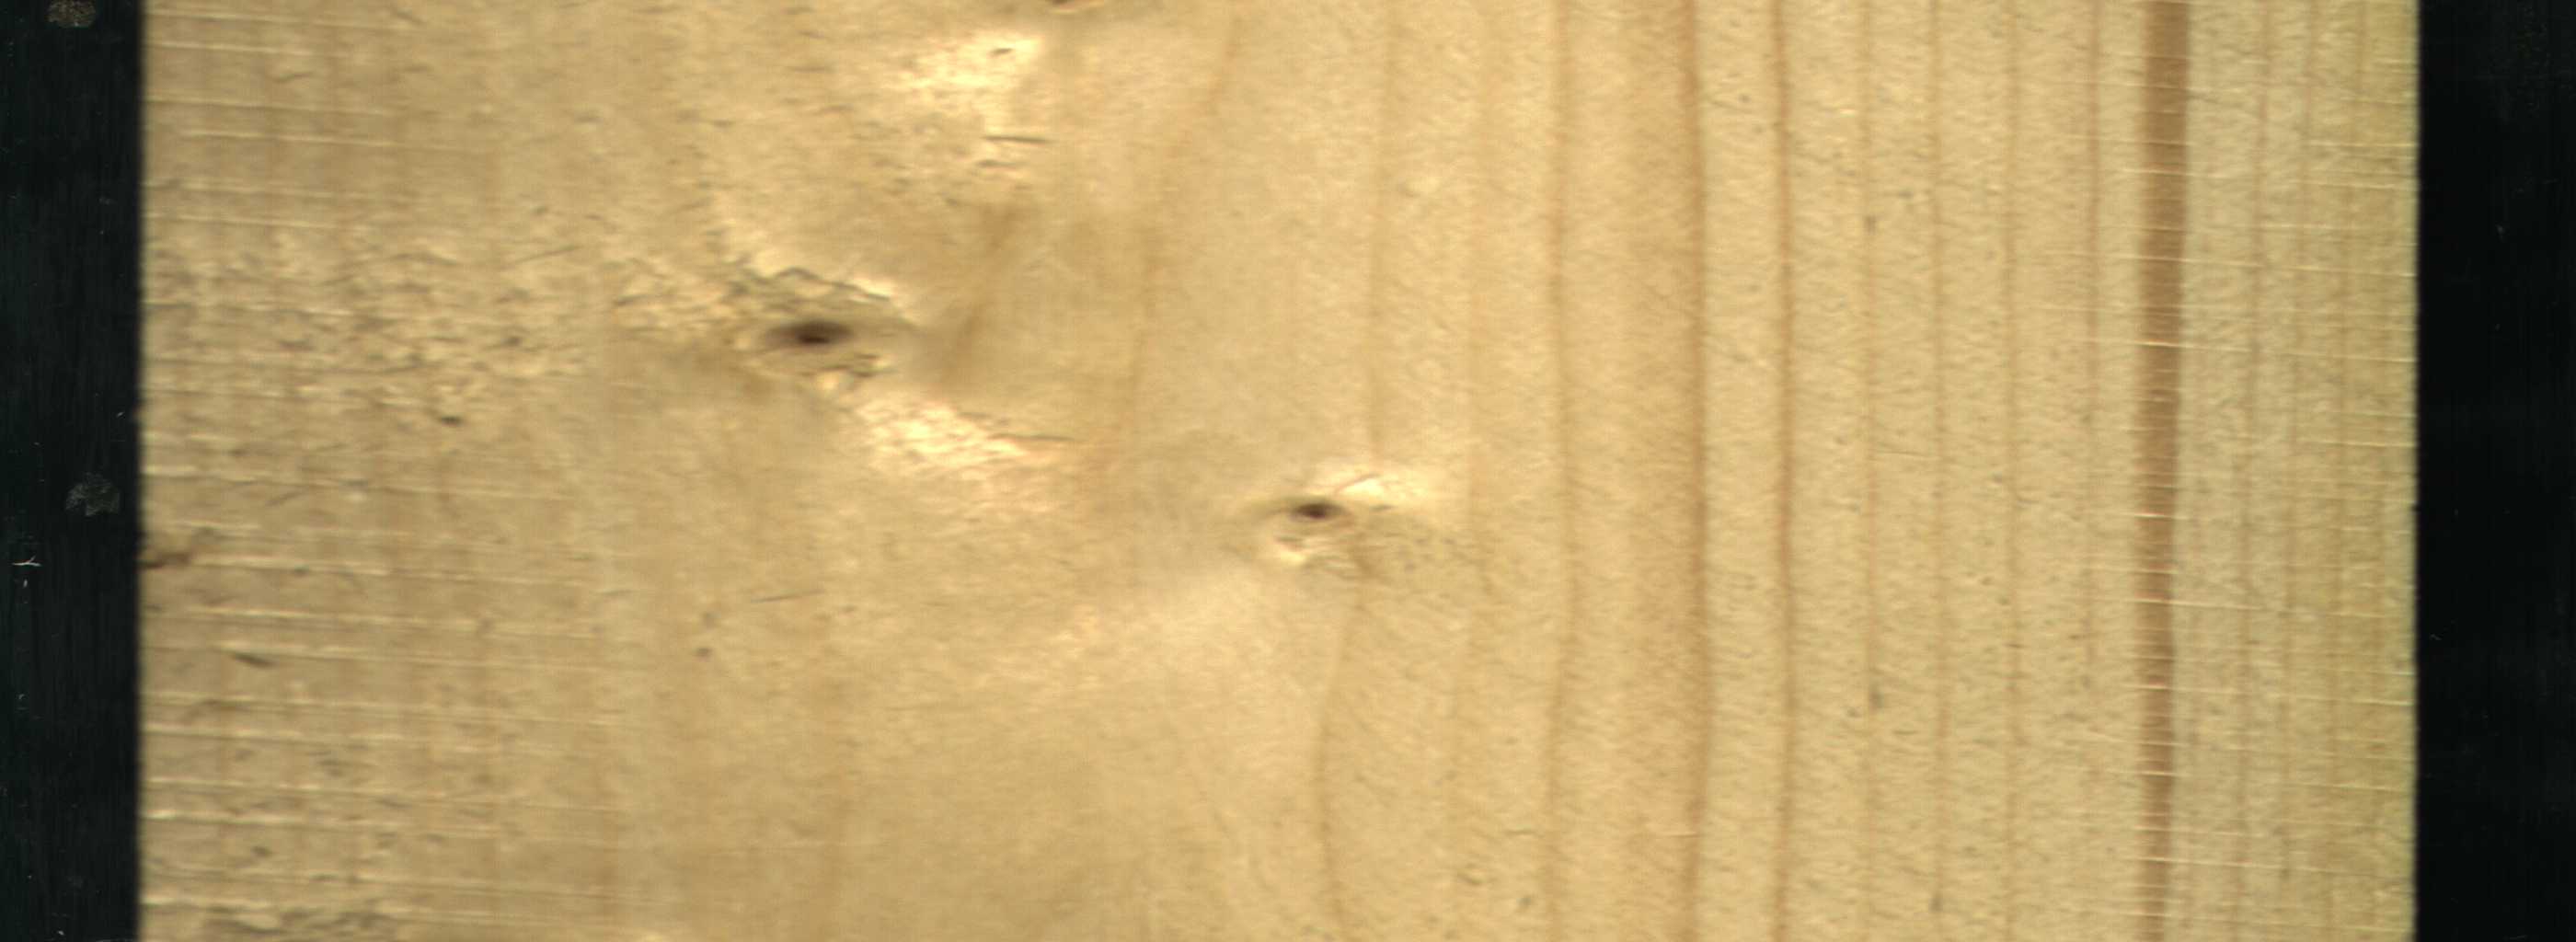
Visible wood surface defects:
Live_Knot
Live_Knot